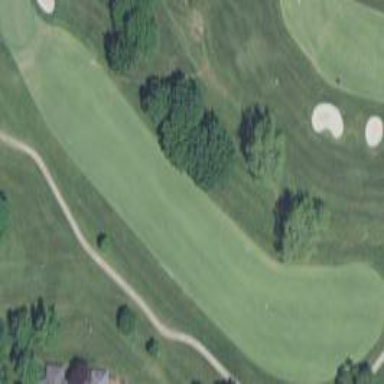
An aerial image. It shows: Grassy area designated for leisure activities. It is golf fairway utilized for the sport of golf.